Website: lowes
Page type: review-order
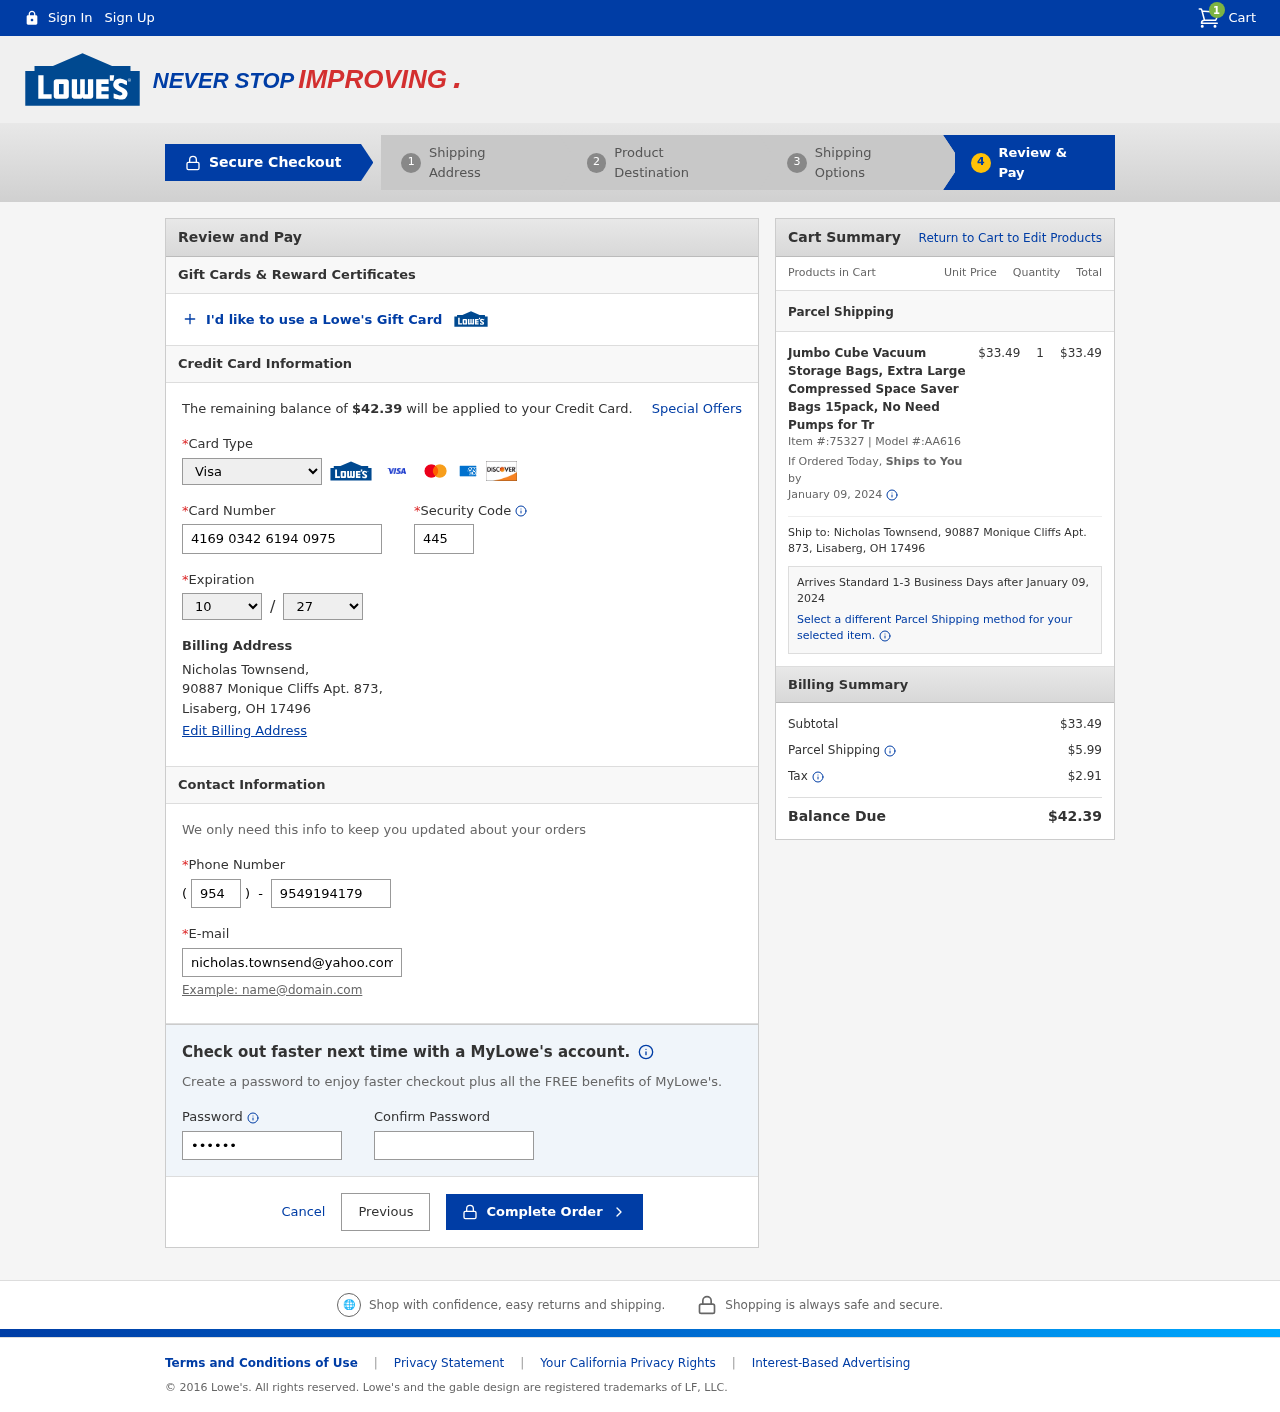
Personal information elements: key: PII_CARD_CVV
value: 445
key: PII_CARD_EXPIRY_MONTH
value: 10
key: PII_CARD_EXPIRY_YEAR
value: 27
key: PII_CARD_NUMBER
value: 4169 0342 6194 0975
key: PII_CARD_TYPE
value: Visa
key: PII_CITY
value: Lisaberg
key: PII_EMAIL
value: nicholas.townsend@yahoo.com
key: PII_FULLNAME
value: Nicholas Townsend,
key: PII_PHONE
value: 9549194179
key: PII_PHONE_AREA
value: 954
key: PII_POSTCODE
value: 17496
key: PII_STATE_ABBR
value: OH
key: PII_STREET
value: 90887 Monique Cliffs Apt. 873,
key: PII_FULLNAME2
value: Nicholas Townsend
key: PII_STREET2
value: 90887 Monique Cliffs Apt. 873
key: PII_CITY_STATE_ZIP2
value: Lisaberg, OH 17496
Product elements: key: PRODUCT1_NAME
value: Jumbo Cube Vacuum Storage Bags, Extra Large Compressed Space Saver Bags 15pack, No Need Pumps for Tr
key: PRODUCT1_PRICE
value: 33.49
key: PRODUCT1_QUANTITY
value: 1
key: PRODUCT1_ITEM_NUMBER
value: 75327
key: PRODUCT1_MODEL_NUMBER
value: AA616
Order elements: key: ORDER_NUM_ITEMS
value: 1
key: ORDER_TOTAL
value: $42.39
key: ORDER_SHIPPING_DATE
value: January 09, 2024
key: ORDER_SUBTOTAL
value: $33.49
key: ORDER_SHIPPING_DATE2
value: January 09, 2024
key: ORDER_SUBTOTAL2
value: $33.49
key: ORDER_SHIPPING_COST
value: $5.99
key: ORDER_TAX
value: $2.91